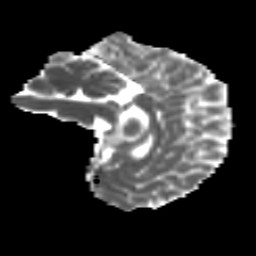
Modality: MD
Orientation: sagittal
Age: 15
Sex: male
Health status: ill
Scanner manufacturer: ge
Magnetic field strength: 3 T
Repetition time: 6.752 s
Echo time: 0.079 s